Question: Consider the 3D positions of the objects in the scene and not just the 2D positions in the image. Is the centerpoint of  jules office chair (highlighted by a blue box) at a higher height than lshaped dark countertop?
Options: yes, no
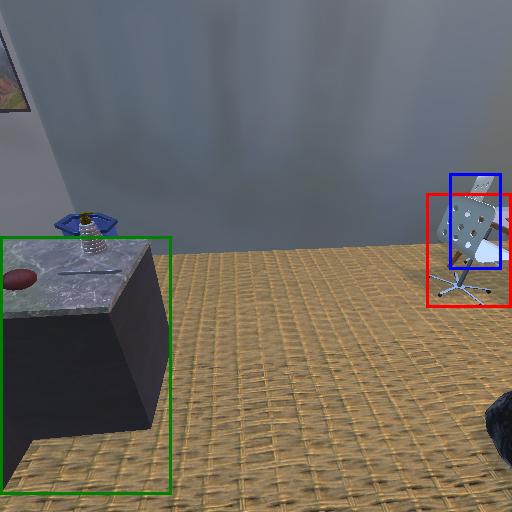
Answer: yes